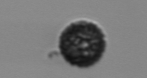
Label: Pseudochattonella_farcimen